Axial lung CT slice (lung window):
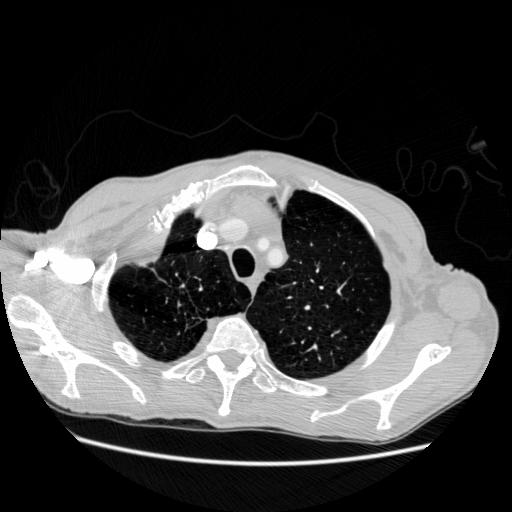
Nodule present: no